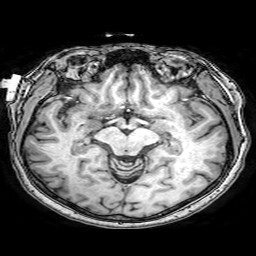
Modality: T1w
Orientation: coronal
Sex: female
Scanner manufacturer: philips
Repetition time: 0.008096 s
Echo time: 0.0037 s